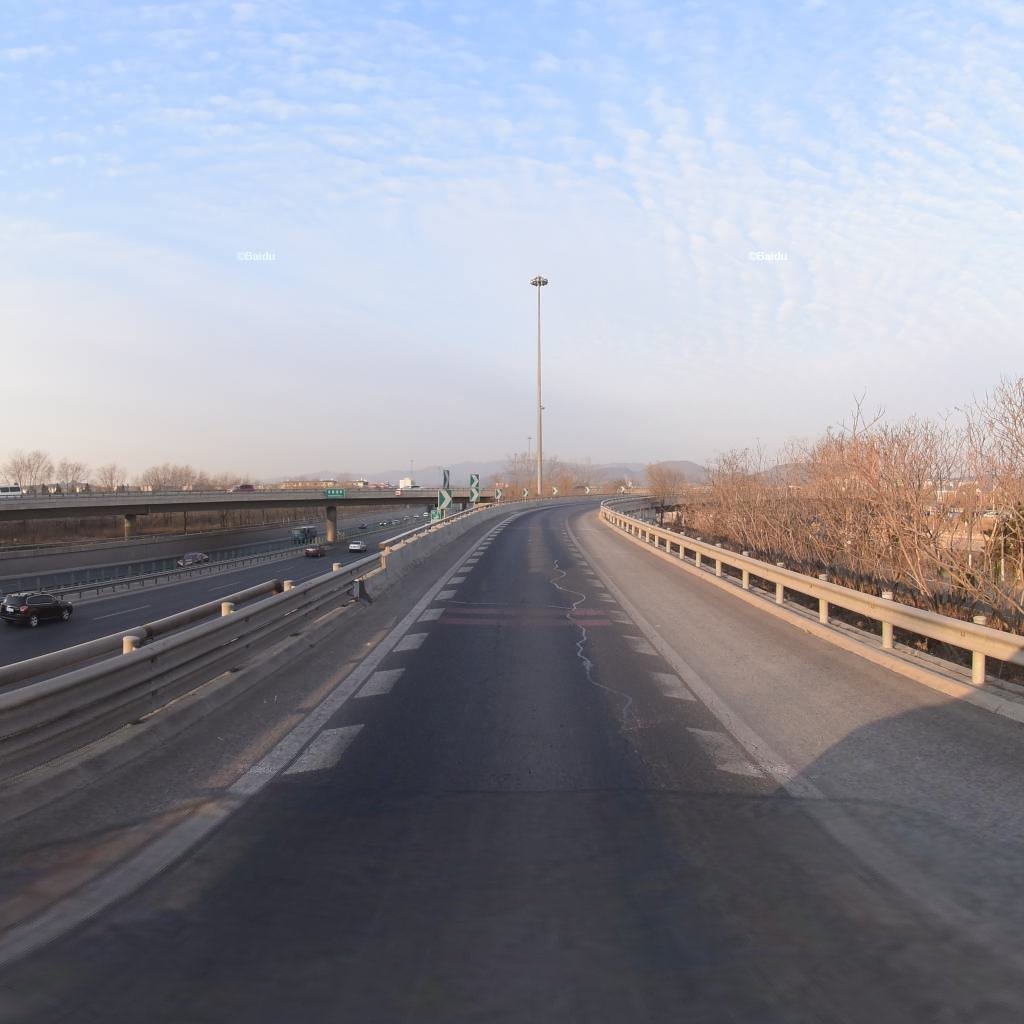
Region: Haidian
Road damage annotations: longitudinal patch, transverse patch